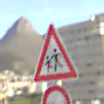
Verkehrszeichen: KinderRechts
Zusatzzeichen unten: Ueberholverbot
Umgebung: Outdoor, Suburban
Tageszeit: MorningAfternoon
Wetter: PartlyCloudy
Licht: Natural
Jahreszeit: NotSpecified
Kontrast: HighContrast